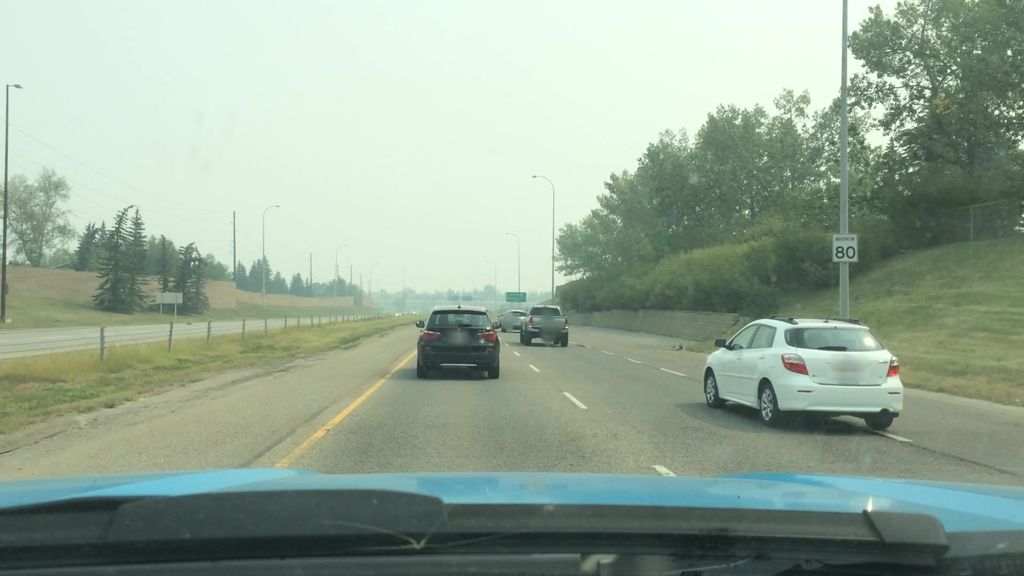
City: calgary